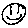
Label: smiley face